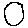
Label: circle